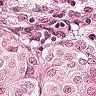
Metastatic tissue present: yes